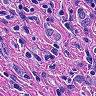
Metastatic tissue present: yes